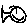
Label: fish